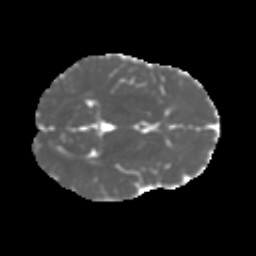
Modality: MD
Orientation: axial
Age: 11
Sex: female
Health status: ill
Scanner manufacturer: ge
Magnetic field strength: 3 T
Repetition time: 6.752 s
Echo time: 0.079 s